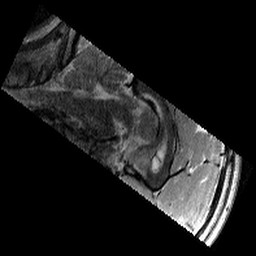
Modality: T2w
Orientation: sagittal
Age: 11
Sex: female
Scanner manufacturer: siemens
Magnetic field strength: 3 T
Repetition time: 9.23 s
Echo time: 0.067 s